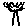
Label: tree